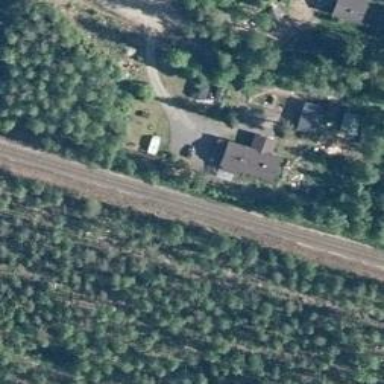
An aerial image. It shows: Abandoned halt.